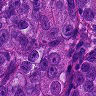
Metastatic tissue present: yes